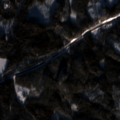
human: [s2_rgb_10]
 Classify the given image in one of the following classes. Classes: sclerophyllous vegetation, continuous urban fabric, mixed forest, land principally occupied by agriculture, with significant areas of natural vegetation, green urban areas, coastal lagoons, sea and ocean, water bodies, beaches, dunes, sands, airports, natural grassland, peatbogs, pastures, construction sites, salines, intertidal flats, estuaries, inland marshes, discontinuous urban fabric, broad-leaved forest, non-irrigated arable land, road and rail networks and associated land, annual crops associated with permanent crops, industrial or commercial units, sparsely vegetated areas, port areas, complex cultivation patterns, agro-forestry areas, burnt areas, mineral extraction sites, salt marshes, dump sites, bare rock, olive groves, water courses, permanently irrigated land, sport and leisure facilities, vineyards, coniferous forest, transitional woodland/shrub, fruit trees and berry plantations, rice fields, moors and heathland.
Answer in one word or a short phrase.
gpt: coniferous forest, mixed forest, transitional woodland/shrub